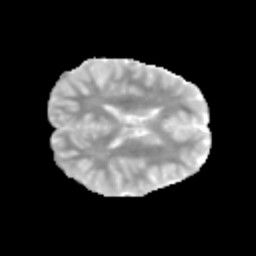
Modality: MD
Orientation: axial
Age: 9
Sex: male
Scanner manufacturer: siemens
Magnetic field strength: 3 T
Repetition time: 3.8 s
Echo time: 0.07 s